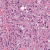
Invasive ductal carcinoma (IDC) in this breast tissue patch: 1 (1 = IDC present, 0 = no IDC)